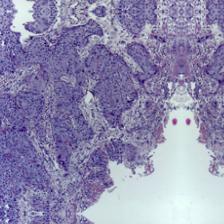
Diagnosis: OSCC